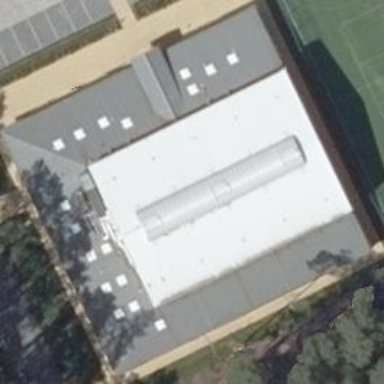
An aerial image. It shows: Sports hall building designated for leisure land.